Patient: sex F, age 73
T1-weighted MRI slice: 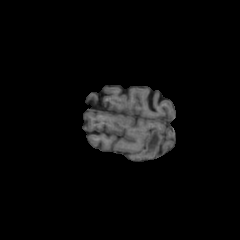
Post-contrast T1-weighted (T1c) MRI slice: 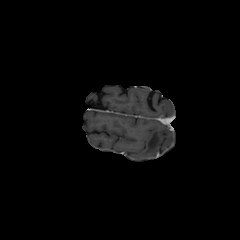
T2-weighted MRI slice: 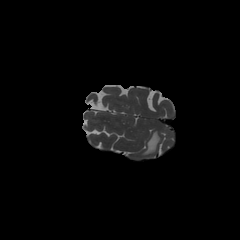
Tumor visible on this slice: yes
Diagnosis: Glioblastoma, IDH-wildtype
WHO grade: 4